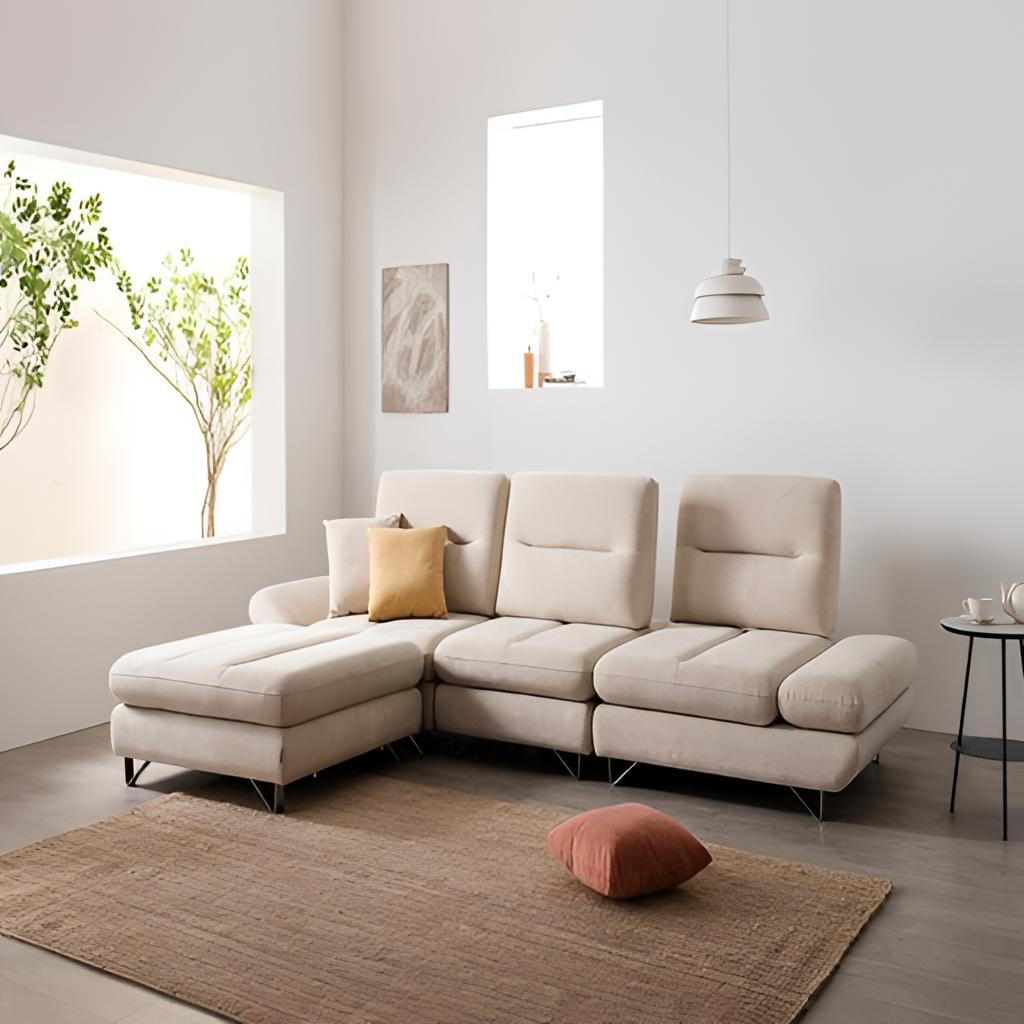
fabric sectional sofa, living room, modern, gray wood flooring, with plank pattern, paint wallpaper, with solid pattern